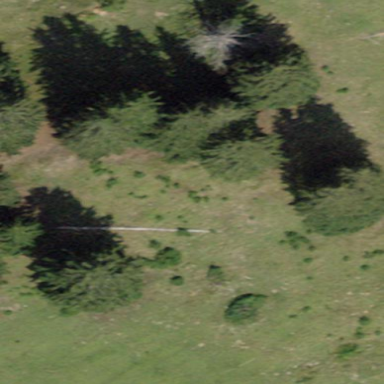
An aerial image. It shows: Forest area.